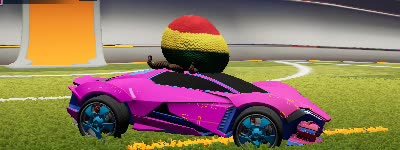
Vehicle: werewolf